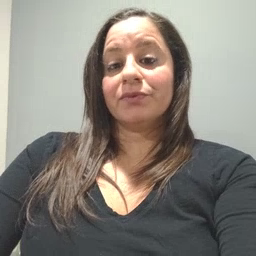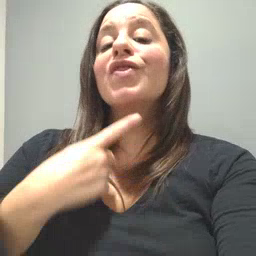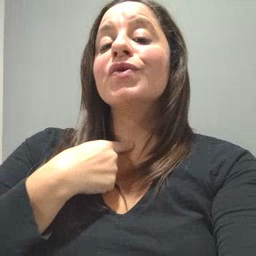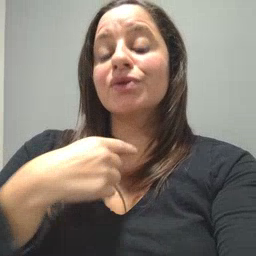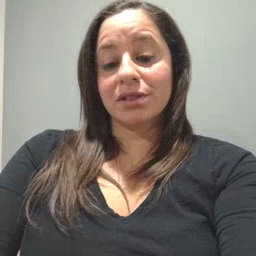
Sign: thirsty